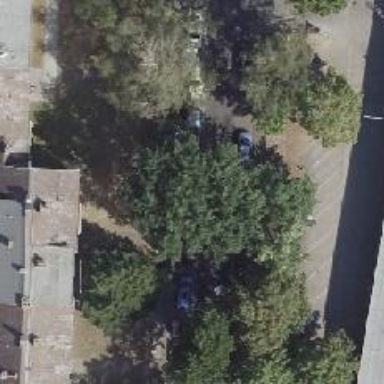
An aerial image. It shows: Deciduous broadleaved tree. There is parking obstacle nearby.